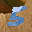
Label: 5